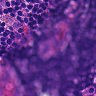
Metastatic tissue present: no